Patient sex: M
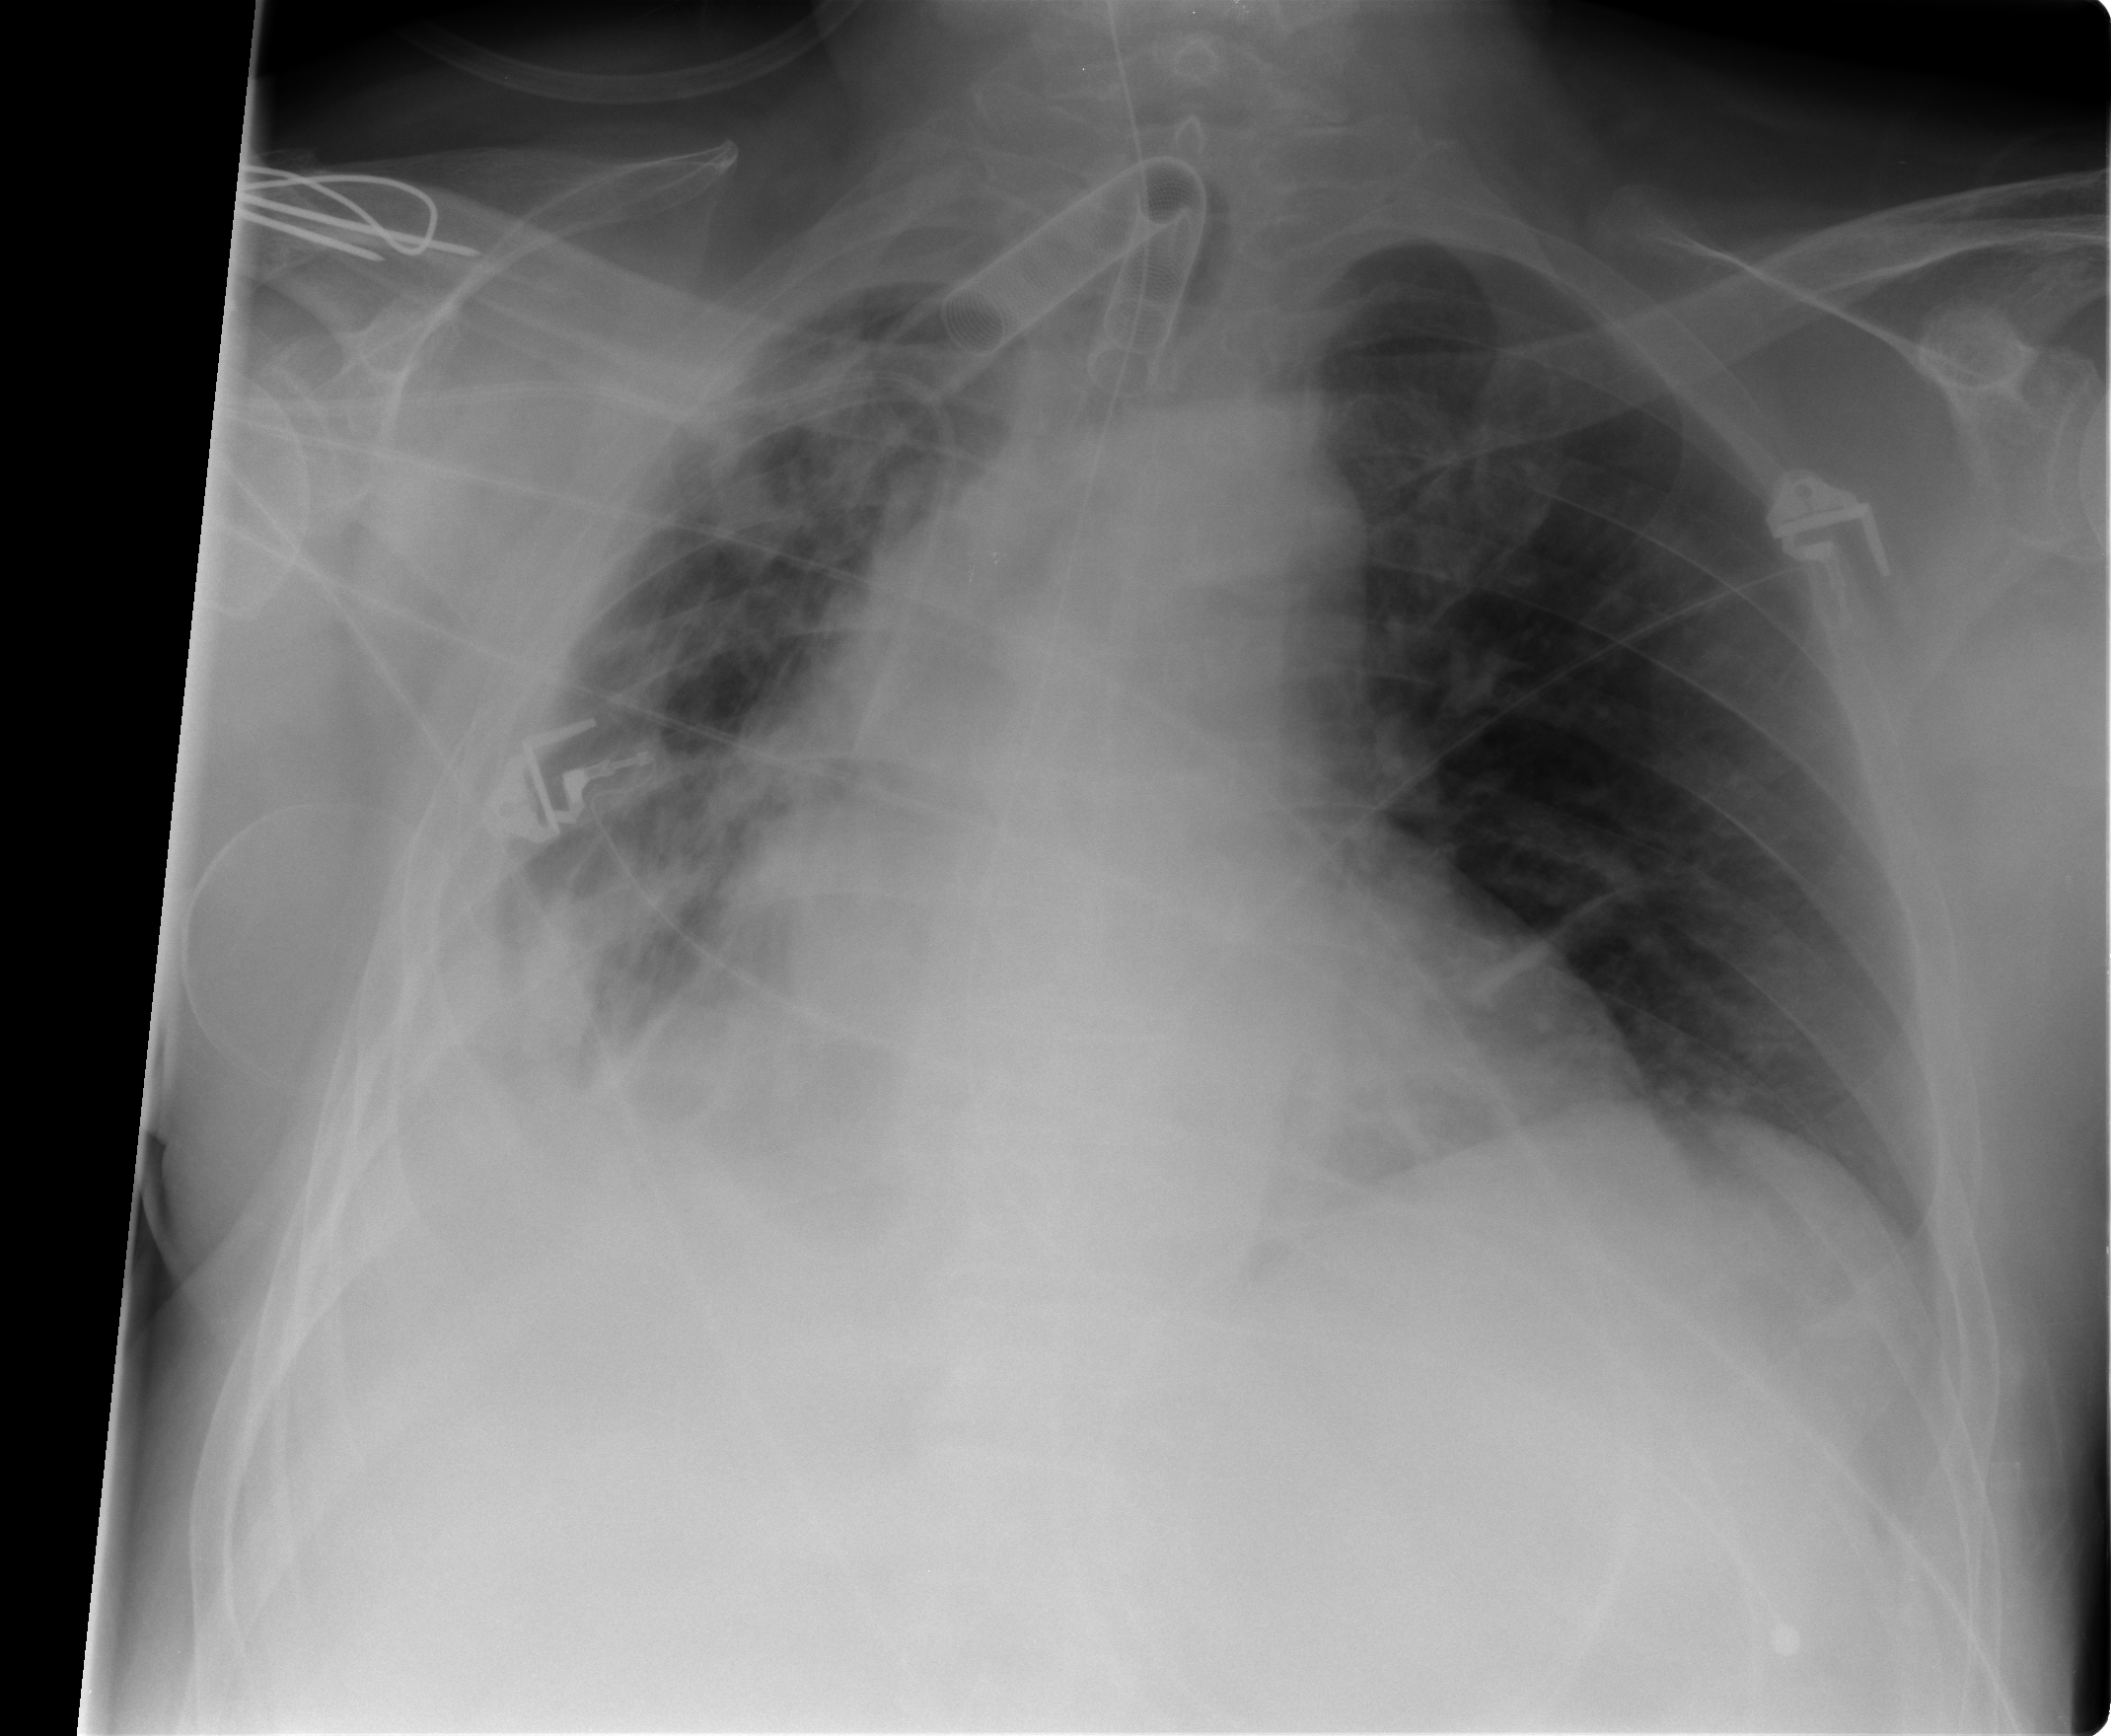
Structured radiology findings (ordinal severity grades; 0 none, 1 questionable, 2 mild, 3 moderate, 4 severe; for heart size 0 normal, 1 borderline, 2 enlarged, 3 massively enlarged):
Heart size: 2
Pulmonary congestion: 0
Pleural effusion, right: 2
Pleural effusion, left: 0
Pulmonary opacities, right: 2
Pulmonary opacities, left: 0
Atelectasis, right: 2
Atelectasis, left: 1